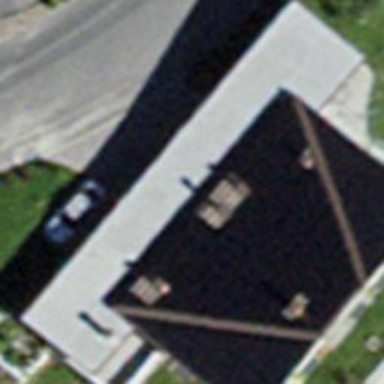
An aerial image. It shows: Gabled building with roof oriented along its structure.